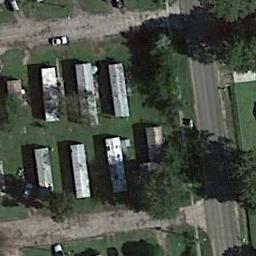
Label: mobile_home_park